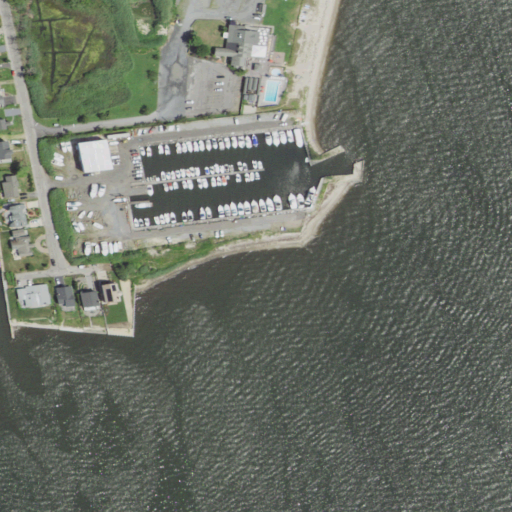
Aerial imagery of cape in New York named Blue Point containing open water, medium intensity development, high intensity development, low intensity development, open development, and herbaceous wetlands